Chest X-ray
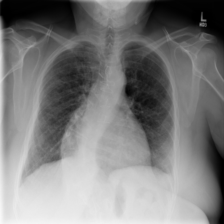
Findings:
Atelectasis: negative
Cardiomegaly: negative
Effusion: negative
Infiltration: negative
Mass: negative
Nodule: negative
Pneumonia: negative
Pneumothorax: negative
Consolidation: negative
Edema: negative
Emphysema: negative
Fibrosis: negative
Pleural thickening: negative
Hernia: negative